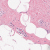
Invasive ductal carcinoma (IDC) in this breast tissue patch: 0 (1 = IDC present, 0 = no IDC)